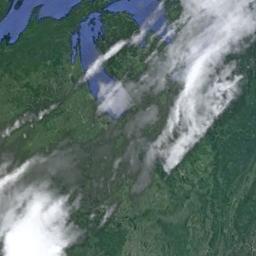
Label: cloud